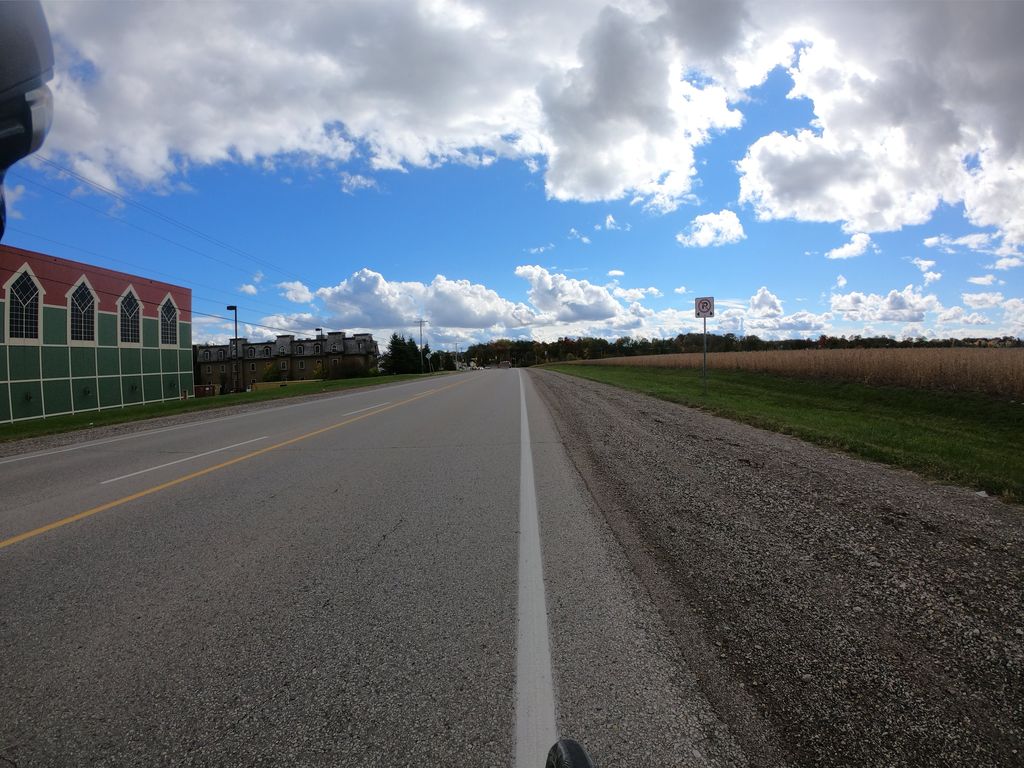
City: kitchener-waterloo